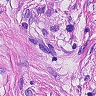
Metastatic tissue present: yes